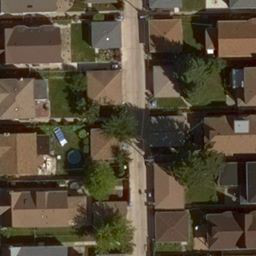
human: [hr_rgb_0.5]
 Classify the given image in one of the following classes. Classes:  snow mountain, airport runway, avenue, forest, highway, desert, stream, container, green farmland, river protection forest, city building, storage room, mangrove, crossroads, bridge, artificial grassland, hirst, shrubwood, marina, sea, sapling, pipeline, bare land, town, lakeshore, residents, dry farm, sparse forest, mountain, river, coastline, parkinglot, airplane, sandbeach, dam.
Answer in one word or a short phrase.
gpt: residents